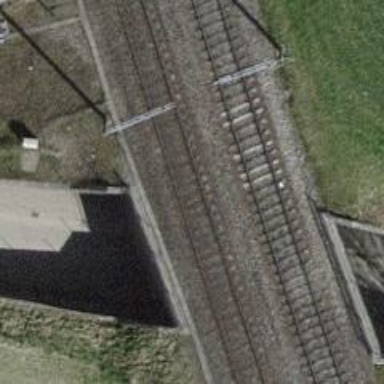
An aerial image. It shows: Bridge over electrified railway with contact lines.